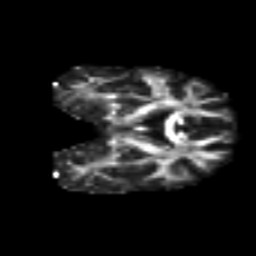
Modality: FA
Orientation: coronal
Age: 40
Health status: ill
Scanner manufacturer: philips
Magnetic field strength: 3 T
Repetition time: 9 s
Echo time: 0.127 s